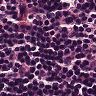
Metastatic tissue present: no